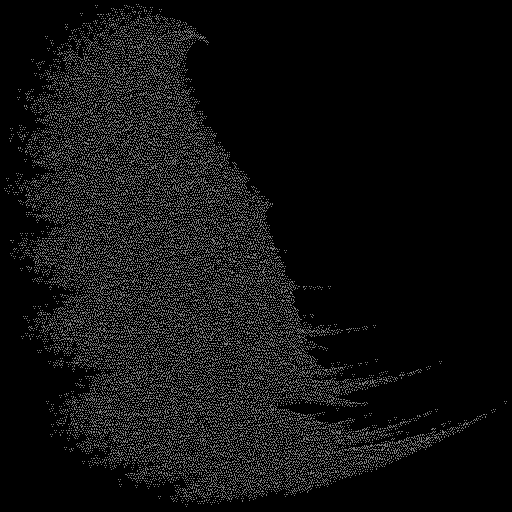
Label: snowdrift